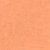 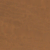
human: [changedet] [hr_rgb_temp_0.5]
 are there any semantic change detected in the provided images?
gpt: No change occurred in this area.